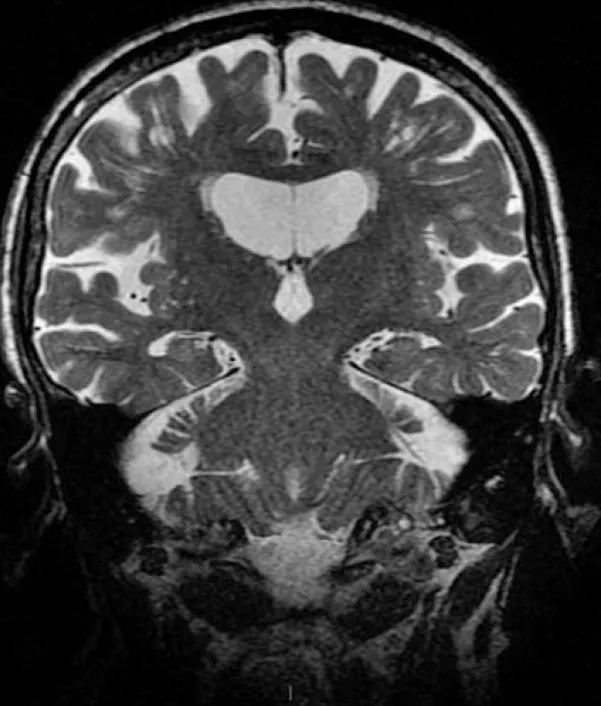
MRI with difuse cortical atrophy, frontal predominance.
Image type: radiology (mri)